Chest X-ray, PA view. Patient: 36 years old, sex F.
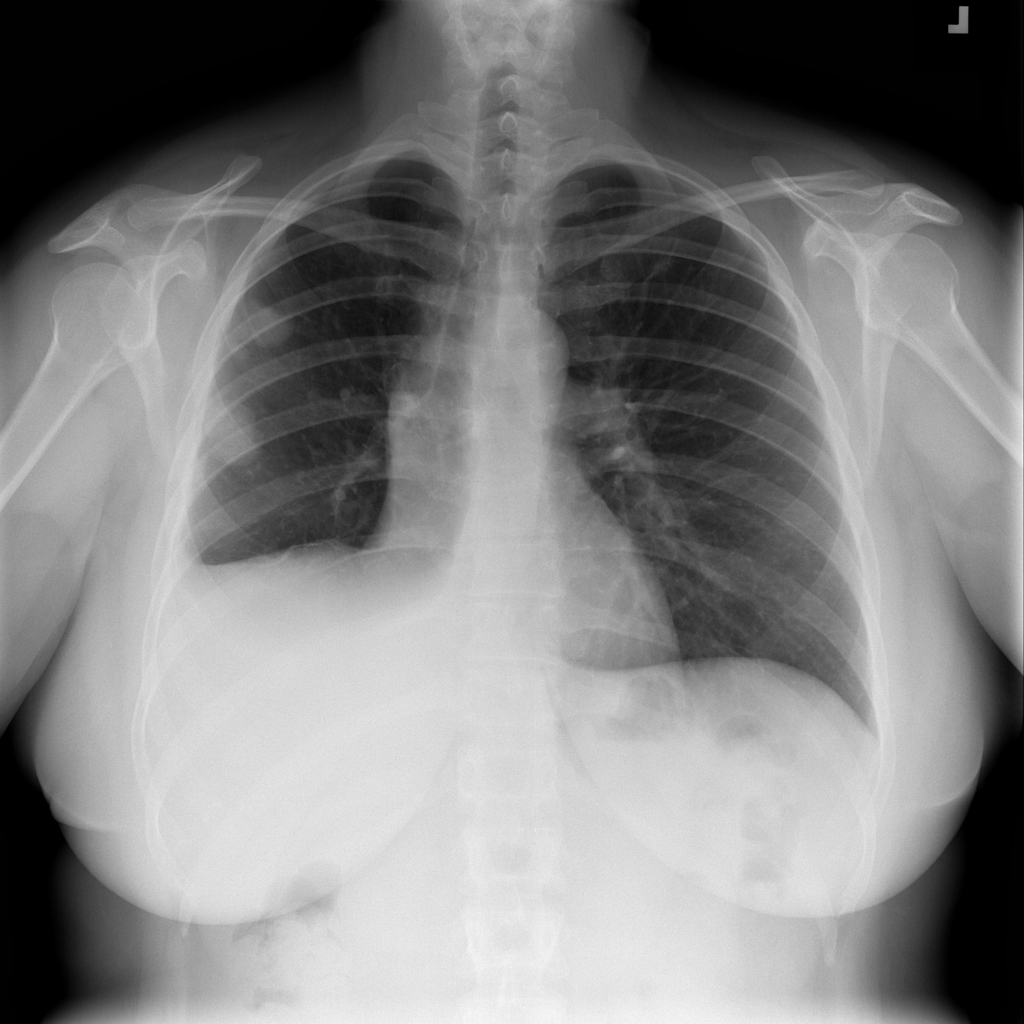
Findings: Nodule